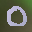
Label: 0